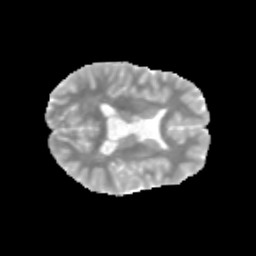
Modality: MD
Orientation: axial
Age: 12
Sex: male
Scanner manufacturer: siemens
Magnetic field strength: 3 T
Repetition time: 3.8 s
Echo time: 0.07 s